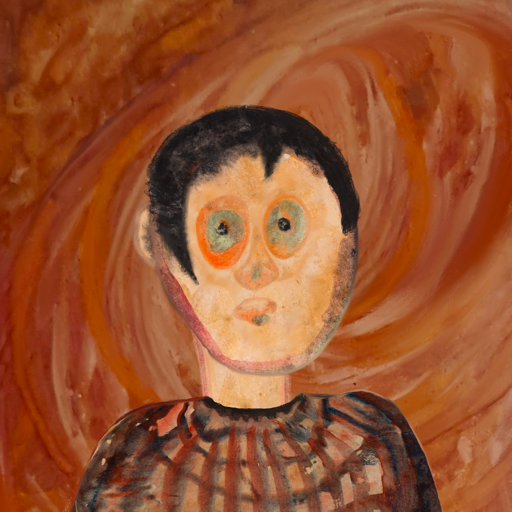
Background: Pious_Lady, Head And Neck Front: Childish, Face Front: Childish, Bust: Orphan, Hair Front: Roy_Bahadur, Head Accessory: Blank, Second Necklace: Blank, Necklace: Blank, Baby: Blank